Question:
I am getting this kind of problem in all the website, I did.
Am I missing any code in HTML, which is causing this problem. Please suggest.
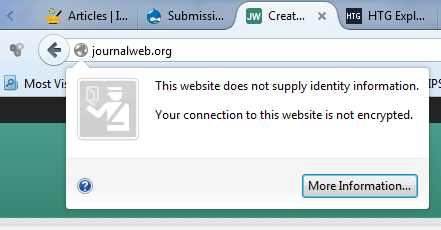
Answer: Identity Information is only available through encrypted(secure) connections, you need to pay to get SSL Certificates (https). If you have it, just add 's' like so -> https://...